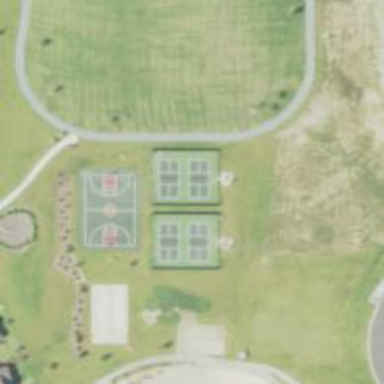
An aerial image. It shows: Tennis court in leisure pitch.